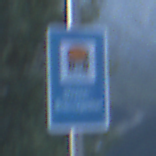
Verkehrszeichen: Wasserschutzgebiet
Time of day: SunriseSunset
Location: Outdoor (RoadRail)
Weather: Clear
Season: NotSpecified
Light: Natural